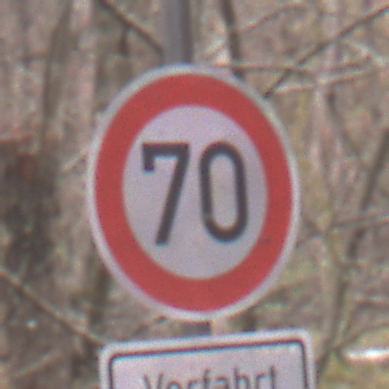
Verkehrszeichen: Geschwindigkeit70
Zusatzzeichen unten: HinweisGeaenderteVorfahrtVerkehrsfuehrungVerkehrsregelung1
Umgebung: Outdoor, Nature
Tageszeit: Midday
Wetter: Overcast
Licht: Natural
Jahreszeit: Autumn
Kontrast: LowContrast